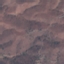
Land use / land cover class: HerbaceousVegetation